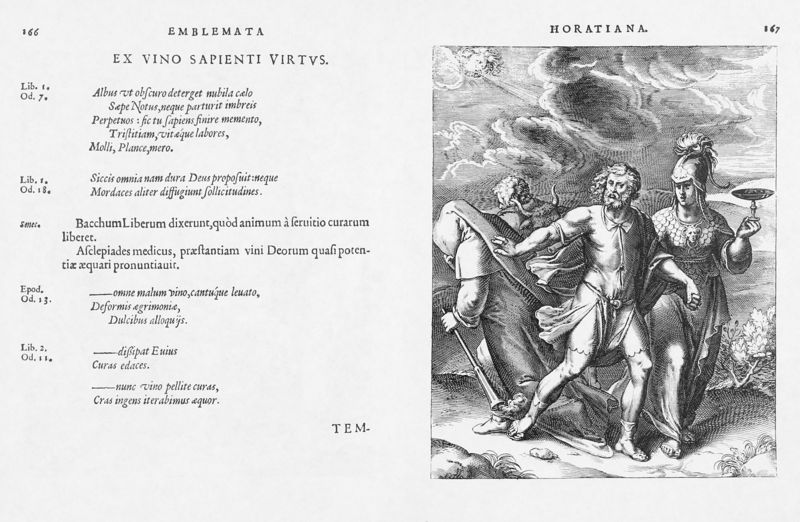
Titel: Emblemata Horatiana
Künstler: Otto van Veen
Institution: München, Bayerische Staatsbibliothek
Schlagwörter: himmel, mann, nackt, weiß, wolken, frau, männer, schwarz, weg, knoten, schale, bild, wind, busch, theater, renaissance, schrift, rind, sturm, wein, abgewandt, buch, druck, radierung, stich, illustration, text, helm, buchseite, bacchus, wanderer, hörner, kupferstich, buchseiten, stier, wanderung, latein, inhalt, horatius, sschrift, theaterstück, horaz, im geist liegt die weisheit, 1667, 166, 167